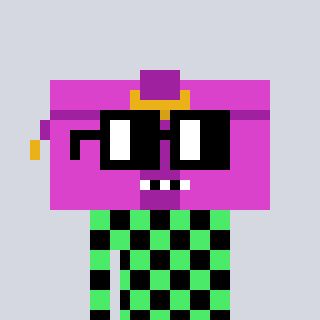
a pixel art character with square black glasses, a clutch-shaped head and a teal-colored body on a cool background